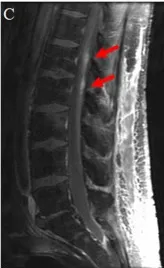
Approximately 2 months after the completion of 30 Gy of radiation in 10 fractions to T10-S4 with a significant reduction in lesion size.
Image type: radiology (mri)